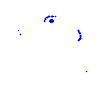
Particle: proton